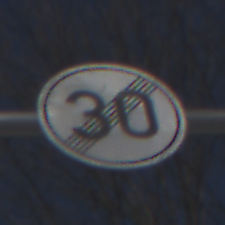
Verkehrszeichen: EndeGeschwindigkeit30
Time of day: MorningAfternoon
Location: Outdoor (Special)
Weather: Clear
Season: Winter
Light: Natural